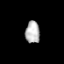
Tissue: prostate
Cell type: Epithelial cells
Senescence score: 0.3593
Nuclear area (px): 309
Mean DAPI intensity: 182.563